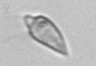
Label: Oxytoxum